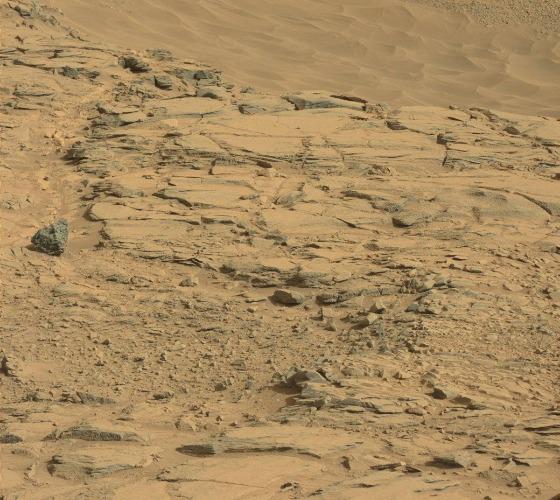
Terrain classes present: Bedrock, Gravel / Sand / Soil, Rock, Shadow